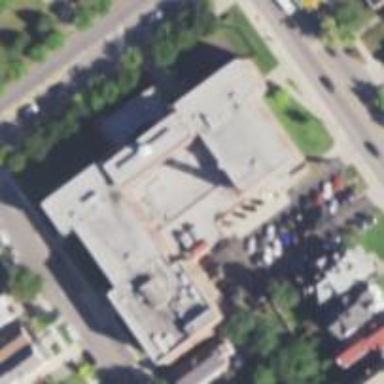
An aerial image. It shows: School.